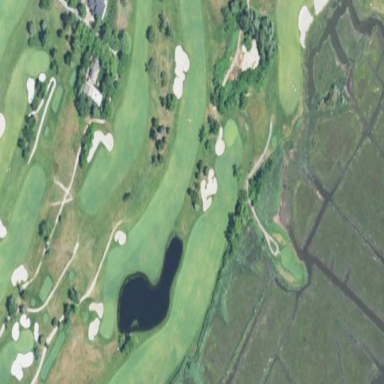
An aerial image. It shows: Area with grass used as rough in golf course.